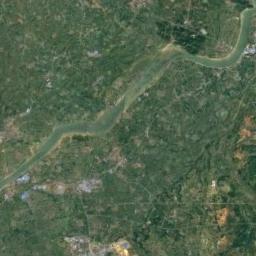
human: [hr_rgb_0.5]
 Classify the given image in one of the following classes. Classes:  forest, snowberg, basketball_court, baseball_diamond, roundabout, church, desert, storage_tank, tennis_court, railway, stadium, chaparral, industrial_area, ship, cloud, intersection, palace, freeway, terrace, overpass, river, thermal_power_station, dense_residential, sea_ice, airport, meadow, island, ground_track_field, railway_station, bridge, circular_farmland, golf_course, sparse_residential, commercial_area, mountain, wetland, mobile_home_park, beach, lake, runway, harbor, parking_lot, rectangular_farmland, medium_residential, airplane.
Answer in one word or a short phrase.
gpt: river